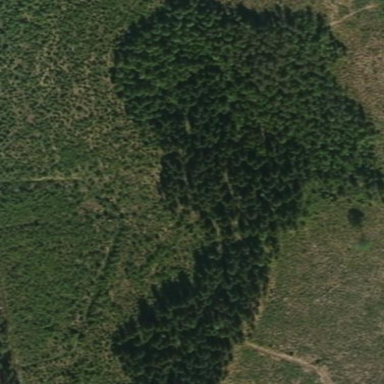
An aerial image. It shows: Forest area.